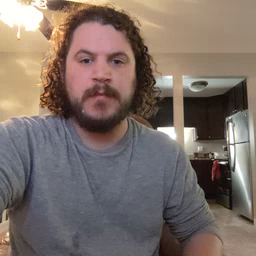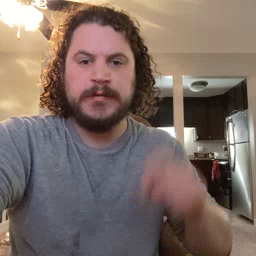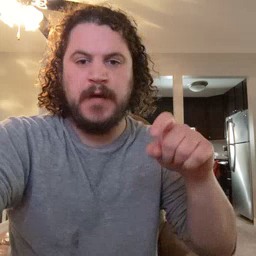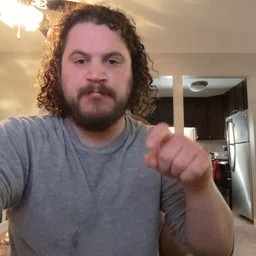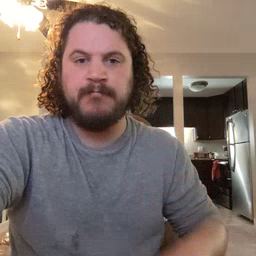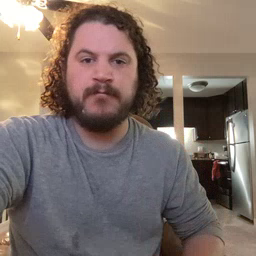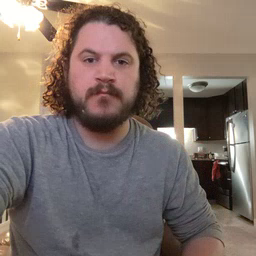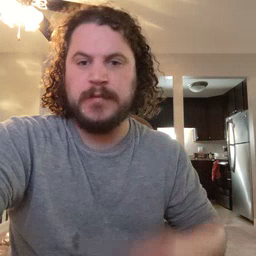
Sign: time